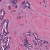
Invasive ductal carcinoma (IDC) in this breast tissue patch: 1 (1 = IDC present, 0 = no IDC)